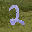
Label: 2